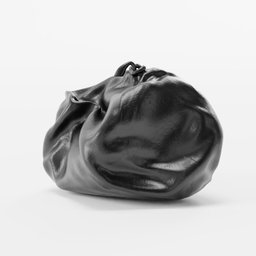
Label: tools